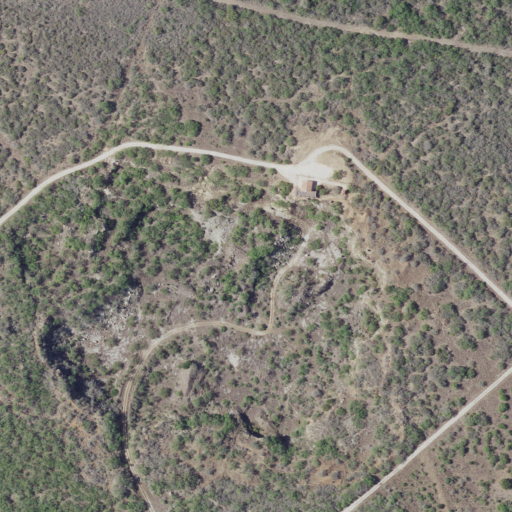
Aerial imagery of mountain in Texas named Gyp Hill containing shrub, mixed forest, and barren land